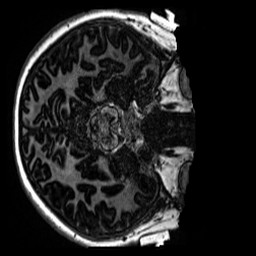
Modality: MP2RAGE
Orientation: axial
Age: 11
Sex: male
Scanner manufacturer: siemens
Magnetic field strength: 3 T
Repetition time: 4 s
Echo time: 0.00299 s